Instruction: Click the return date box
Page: home
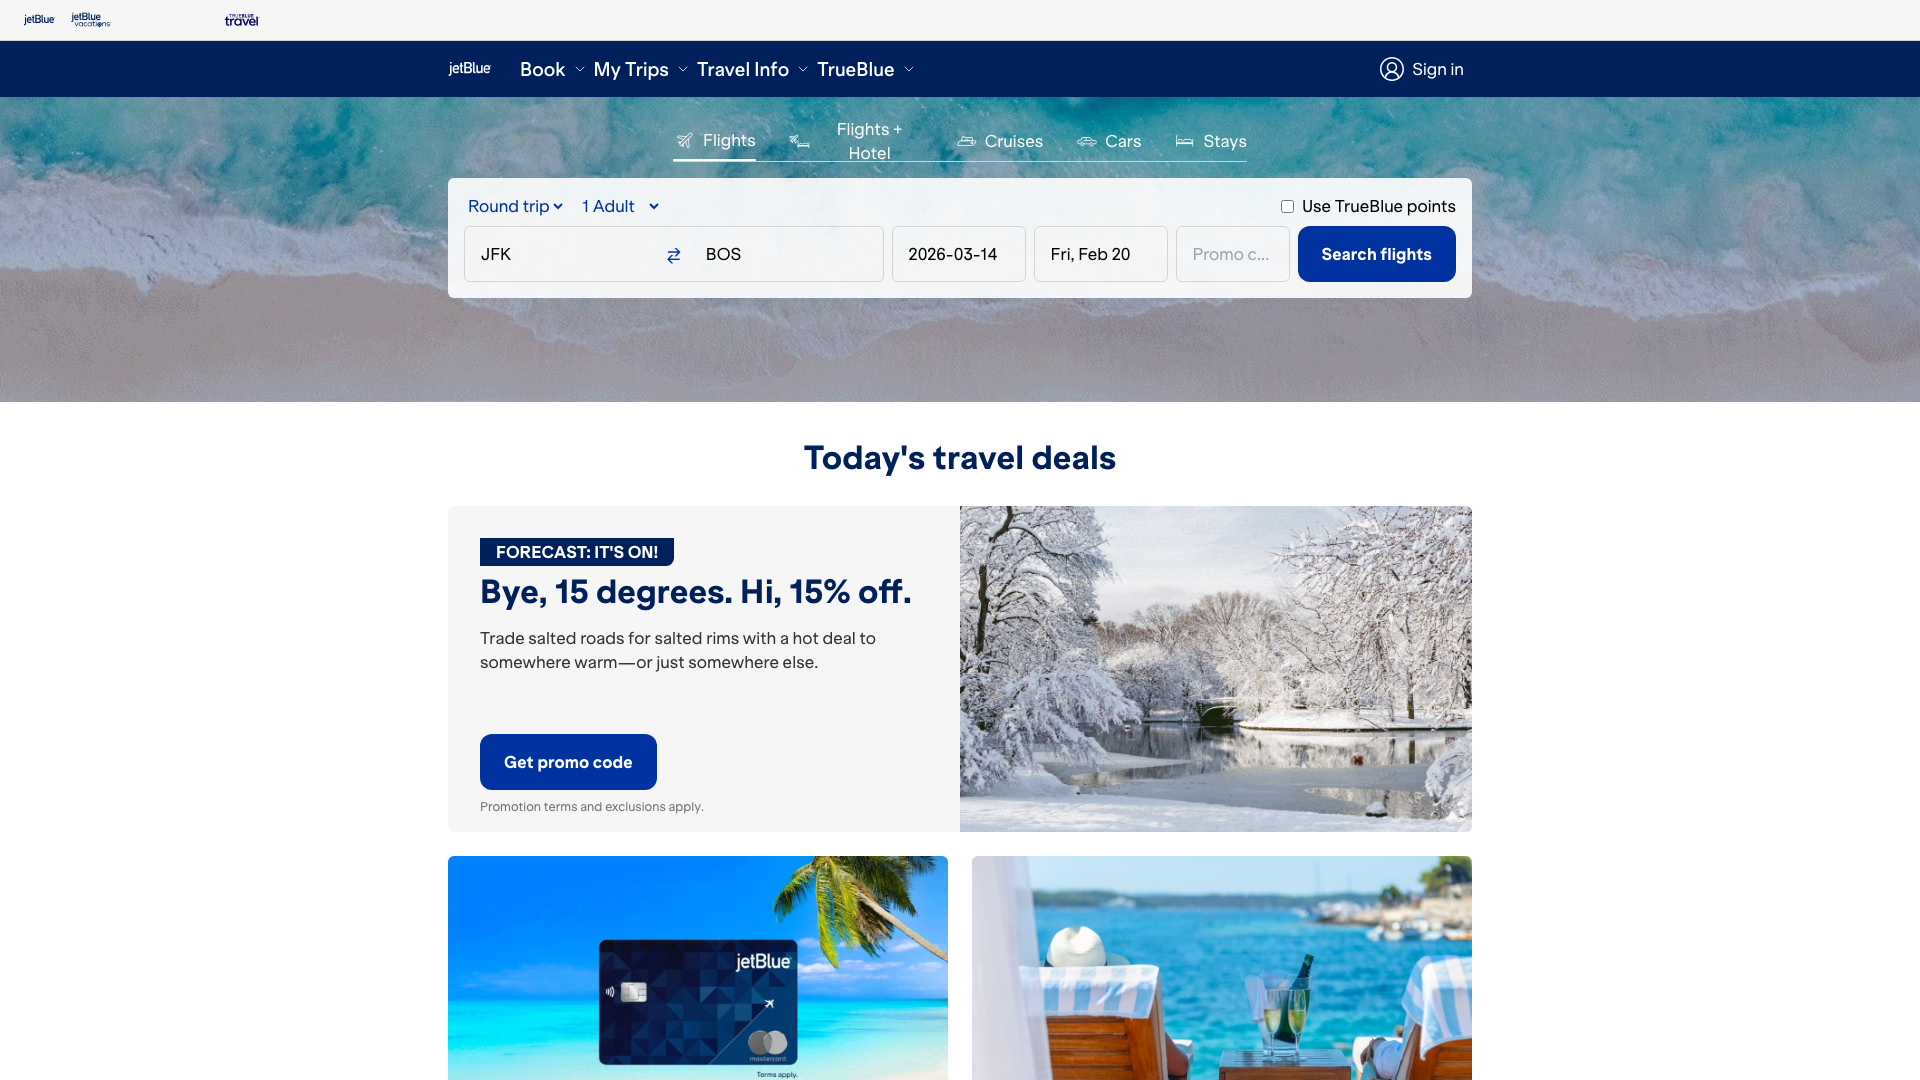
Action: click